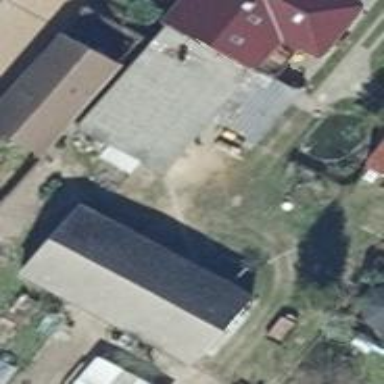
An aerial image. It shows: Gabled building with grey roof oriented along its length.